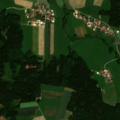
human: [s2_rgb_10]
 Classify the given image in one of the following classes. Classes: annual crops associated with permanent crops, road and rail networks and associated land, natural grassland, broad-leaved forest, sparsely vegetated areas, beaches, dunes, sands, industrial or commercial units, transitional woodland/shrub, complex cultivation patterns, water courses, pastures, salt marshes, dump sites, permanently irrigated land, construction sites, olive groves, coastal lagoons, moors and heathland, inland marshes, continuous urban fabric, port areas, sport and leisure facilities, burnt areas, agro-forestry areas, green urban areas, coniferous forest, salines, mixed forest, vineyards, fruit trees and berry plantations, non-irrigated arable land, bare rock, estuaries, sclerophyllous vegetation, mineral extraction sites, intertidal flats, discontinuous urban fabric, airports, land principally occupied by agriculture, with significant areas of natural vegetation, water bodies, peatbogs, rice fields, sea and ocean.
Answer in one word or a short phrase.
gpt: non-irrigated arable land, pastures, coniferous forest